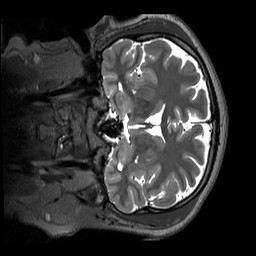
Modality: T2w
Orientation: coronal
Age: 38
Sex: female
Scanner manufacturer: siemens
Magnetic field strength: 3 T
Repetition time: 3.2 s
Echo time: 0.412 s